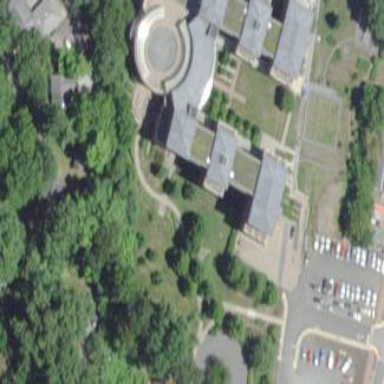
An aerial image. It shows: View of university building.